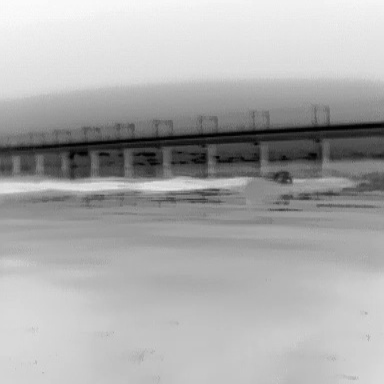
There is a canoe in the infrared image.